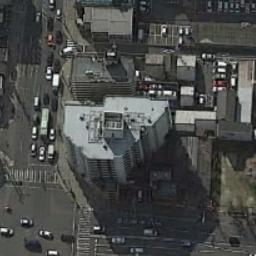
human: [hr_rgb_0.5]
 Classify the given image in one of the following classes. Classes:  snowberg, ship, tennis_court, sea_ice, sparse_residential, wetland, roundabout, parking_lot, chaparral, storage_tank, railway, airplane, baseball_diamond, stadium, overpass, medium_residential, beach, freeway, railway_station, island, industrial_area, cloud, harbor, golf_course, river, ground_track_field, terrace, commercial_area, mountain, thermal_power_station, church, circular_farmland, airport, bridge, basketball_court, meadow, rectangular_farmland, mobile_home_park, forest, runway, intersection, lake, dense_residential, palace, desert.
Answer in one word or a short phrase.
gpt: commercial_area